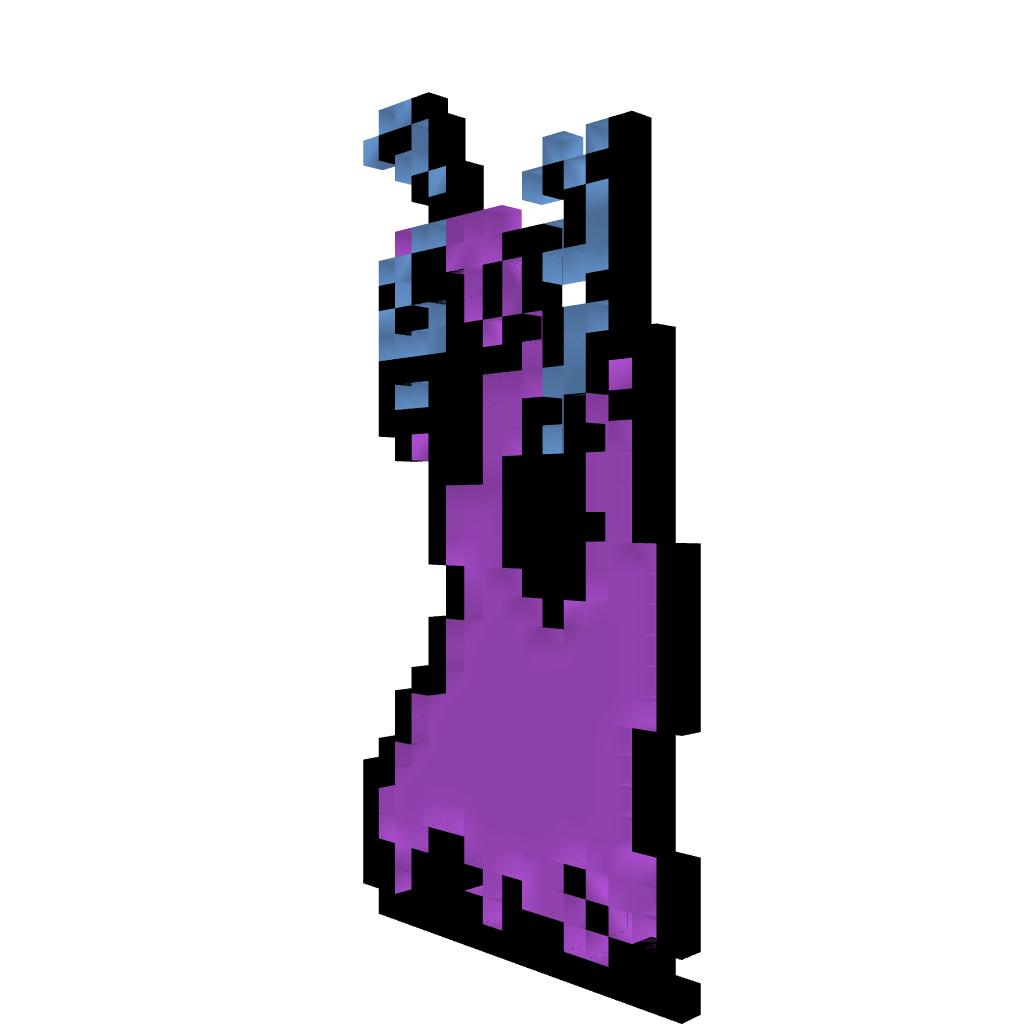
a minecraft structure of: Zombie from Castlevania bad low quality